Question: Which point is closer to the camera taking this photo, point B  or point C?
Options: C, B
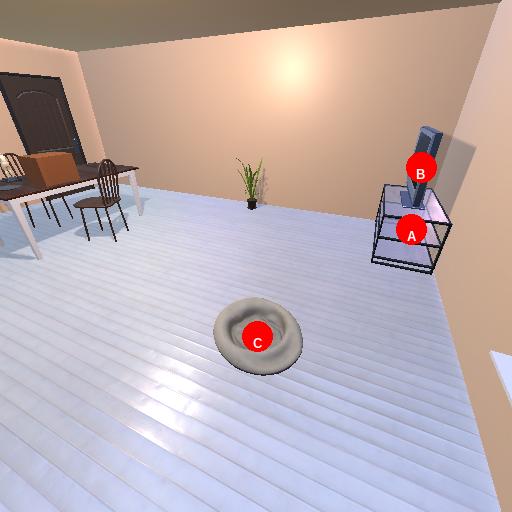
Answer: C